Question: I'm trying to completly remove ListView borders from my app (in css) but nothing works.
There is structure in FXML like:
HBox > AnchorPane > ListView
I tried to apply:
'''
-fx-border-width: 0px;
'''
to .hbox, .anchorpane (classes applied to nodes), .list-view and .list-cell but it looks like there is something more inside listview that still has border. How to remove it completely?
edit: problem solved. It was caused by default -fx-padding: 1px;

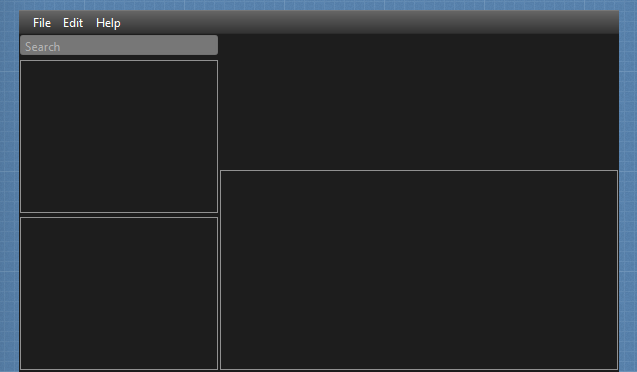
Answer: The answer is to use:
'''
-fx-padding: 1px;
'''